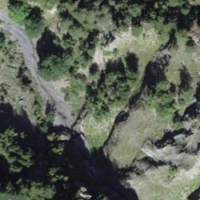
EUNIS habitat code: 43
Species observed at this site:
Lasiommata megera
Turdus viscivorus